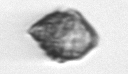
Label: Kryptoperidinium_triquetrum